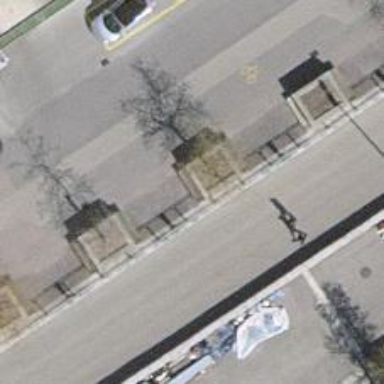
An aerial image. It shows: Brown bench.